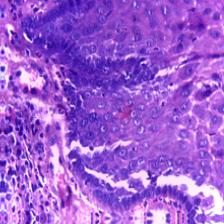
Diagnosis: OSCC